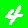
Digit: 4